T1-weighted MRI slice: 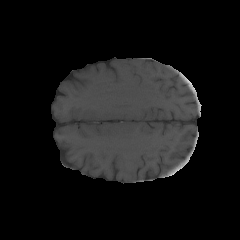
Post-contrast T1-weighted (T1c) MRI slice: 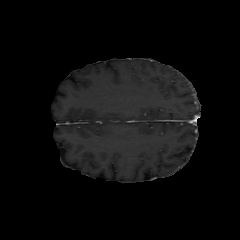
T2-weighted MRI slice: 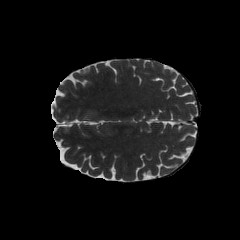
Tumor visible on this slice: no